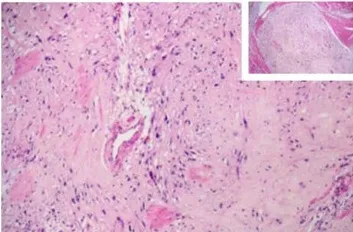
Histological and immunohistochemical features of the synchronic gastrointestinal tumors by hematoxylin-eosin (H&E) and immunohistochemical (IHC) staining. Spindle cells in the gastrointestinal stromal tumor H&E.
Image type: pathology (h&e)